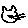
Label: cat